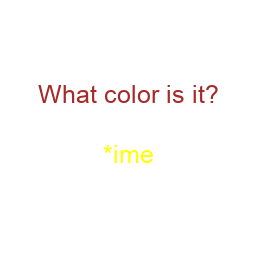
Color: yellow
Color name shown: lime
Background color: white
Question text color: brown